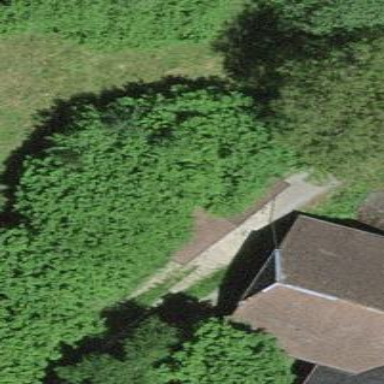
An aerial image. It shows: Shed.